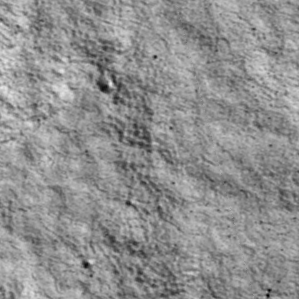
Label: non_frost